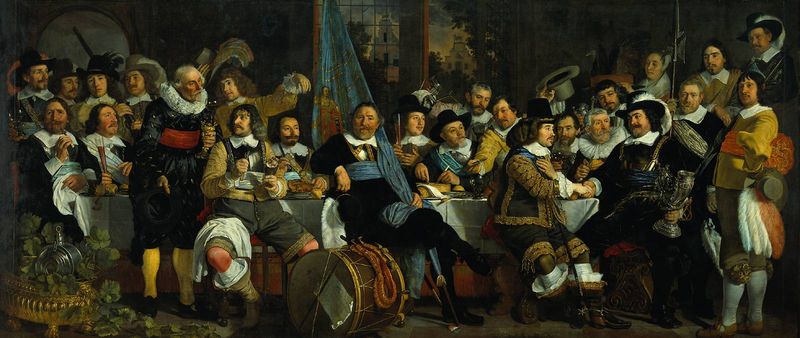
Titel: Die Feier des Friedens von Münster, 18. Juni 1648, im Hauptquartier der Crossbowman's Civi
Künstler: Bartholomeus van der Helst
Standort: Amsterdam
Institution: Rijksmuseum
Schlagwörter: blau, dunkel, gemälde, gruppe, mann, rubens, bäume, gelb, landschaft, menschen, ocker, sitzen, stadt, braun, bunt, fenster, frankreich, frau, grau, hell, hintergrund, hut, hüte, männer, orange, raum, schwarz, tisch, tische, tür, weiss, zimmer, ausblick, haus, rot, beige, fest, gesellschaft, gespräch, leute, masse, menge, party, versammlung, feier, feiern, gelage, gesichter, gläser, hemd, saufen, trinken, barock, federn, kragen, rembrandt, teller, gesten, gruppenportrait, gruppenporträt, halskrause, holland, innenraum, niederlande, vorhang, öl, dämmerung, häuser, natur, gold, adel, gewänder, personen, musik, frontal, renaissance, genre, krug, federbusch, fassaden, unterhaltung, fahne, flagge, hosen, saal, könig, soldaten, essen, tafel, wein, strumpf, rüschen, knie, betrachter, panorama, strümpfe, fensterrahmen, groß, geschirr, viele, bürger, bier, scherpe, herrscher, speisen, anlass, bildnisse, bleiglas, breitwand, fahne trinken, festlich, festmahl, frieden, gastmahl, gaudi, gefässe, gruppenbild, krause, mahl, mahlzeit, menschenmenge, münster, orgie, portraits, rathaus, ritter, soldatten, trommel, unterzeichnung, verhandlung, vertrag, viel, westfälischer friede, zunft, zunftportrait, gedeckt, wohlhabend, mittelalter, flämisch, kniestrümpfe, balu, scherpen, pokal, schärpen, männe, pauke, zusammenkunft, völlerei, ghut, beamten